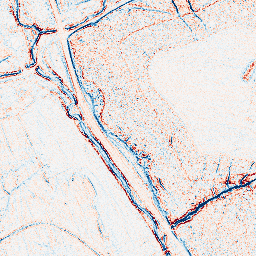
Category: edge_preserving
Decomposition family: bilateral
Decomposition parameters: d: 5
sigma_color: 50
sigma_space: 50
Upsampling method: quintic
Upsampling parameters: scale: 4
Upsampling scale: 4